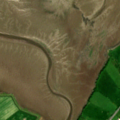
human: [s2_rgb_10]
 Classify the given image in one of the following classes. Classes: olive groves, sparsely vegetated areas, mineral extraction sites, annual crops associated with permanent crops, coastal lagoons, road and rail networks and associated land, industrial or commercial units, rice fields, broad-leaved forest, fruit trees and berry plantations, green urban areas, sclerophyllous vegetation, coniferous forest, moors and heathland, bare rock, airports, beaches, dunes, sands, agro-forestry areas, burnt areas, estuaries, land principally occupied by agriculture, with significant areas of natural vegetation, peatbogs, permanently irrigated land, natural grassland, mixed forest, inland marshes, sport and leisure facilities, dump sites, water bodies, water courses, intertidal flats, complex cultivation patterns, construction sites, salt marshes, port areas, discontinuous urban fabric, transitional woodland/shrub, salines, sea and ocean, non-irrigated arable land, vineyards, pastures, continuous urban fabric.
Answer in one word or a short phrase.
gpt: non-irrigated arable land, pastures, intertidal flats